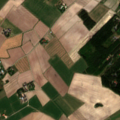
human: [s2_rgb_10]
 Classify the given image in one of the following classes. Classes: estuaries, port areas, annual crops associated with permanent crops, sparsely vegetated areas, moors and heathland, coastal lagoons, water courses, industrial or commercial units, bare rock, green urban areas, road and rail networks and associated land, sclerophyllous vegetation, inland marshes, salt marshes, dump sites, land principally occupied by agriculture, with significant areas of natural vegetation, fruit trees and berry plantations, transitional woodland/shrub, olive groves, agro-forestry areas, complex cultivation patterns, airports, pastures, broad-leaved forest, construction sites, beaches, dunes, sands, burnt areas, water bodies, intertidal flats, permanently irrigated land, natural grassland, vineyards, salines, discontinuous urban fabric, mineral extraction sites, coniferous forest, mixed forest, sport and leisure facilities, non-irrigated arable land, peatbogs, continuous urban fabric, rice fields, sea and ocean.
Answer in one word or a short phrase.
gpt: discontinuous urban fabric, non-irrigated arable land, coniferous forest